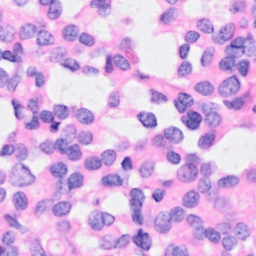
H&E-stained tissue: Breast